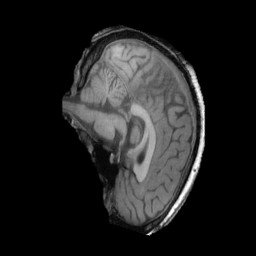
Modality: T1w
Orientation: sagittal
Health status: ill
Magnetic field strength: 3 T